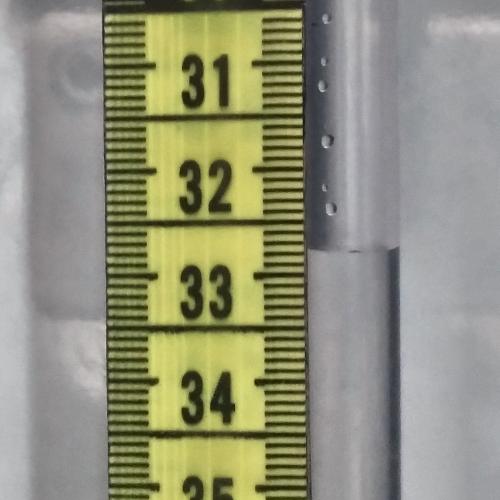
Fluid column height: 32.8 cm